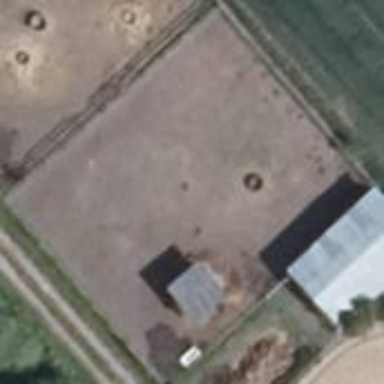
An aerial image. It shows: Sandy area enclosed by fence dedicated to equestrian sports and horse riding activities.